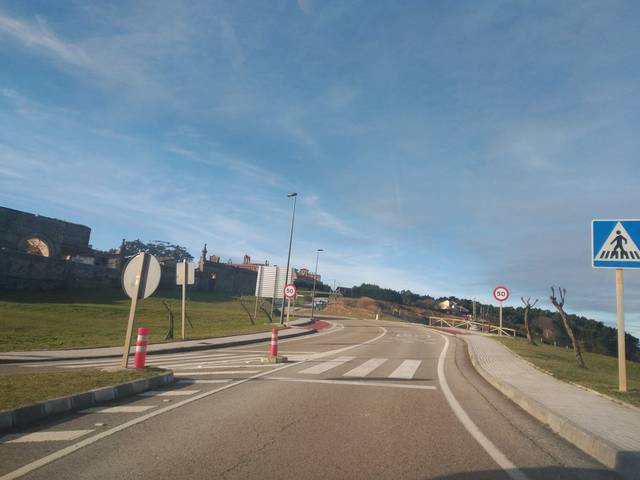
Region: Spain
Coordinates: 43.391, -4.294